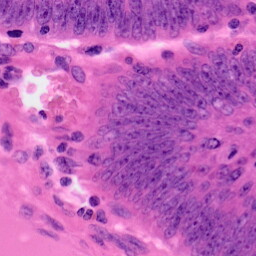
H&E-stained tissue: Colon